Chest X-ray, PA view. Patient: 46 years old, sex F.
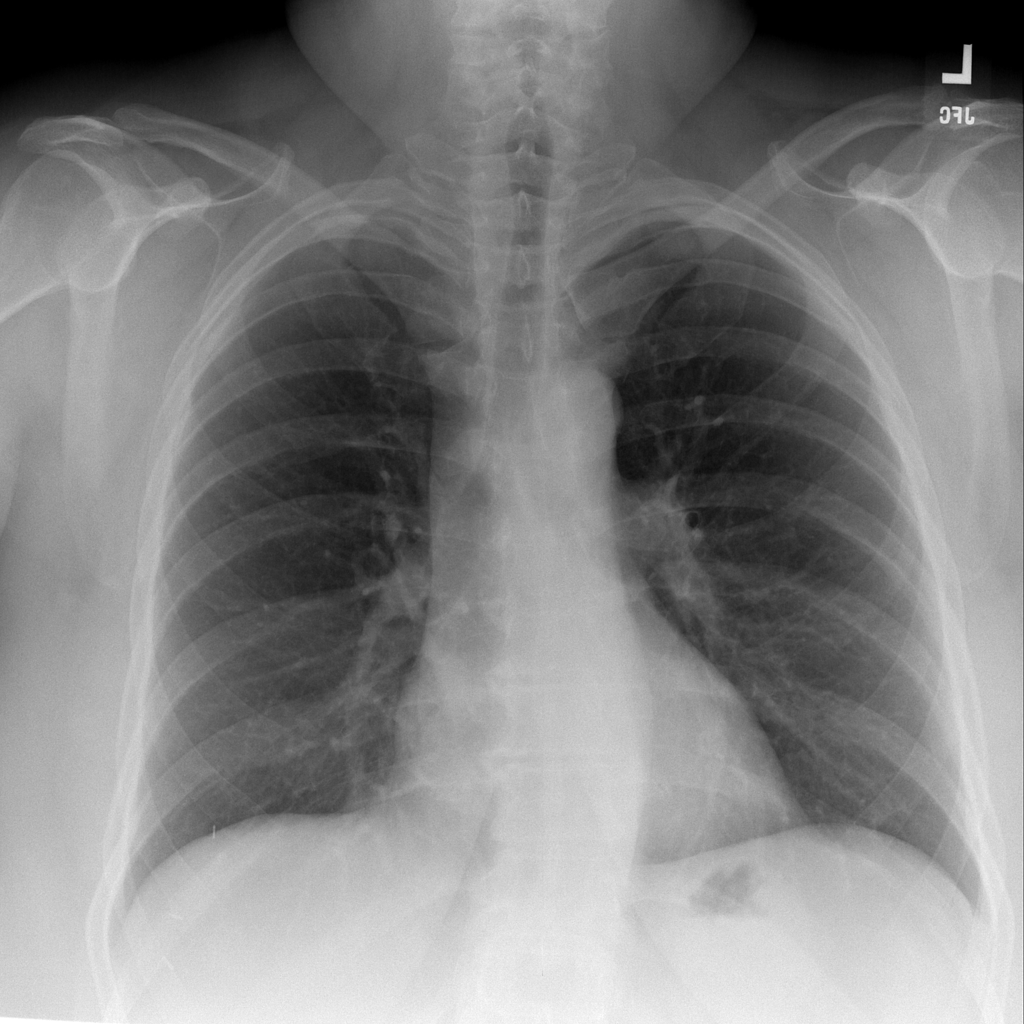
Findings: No Finding